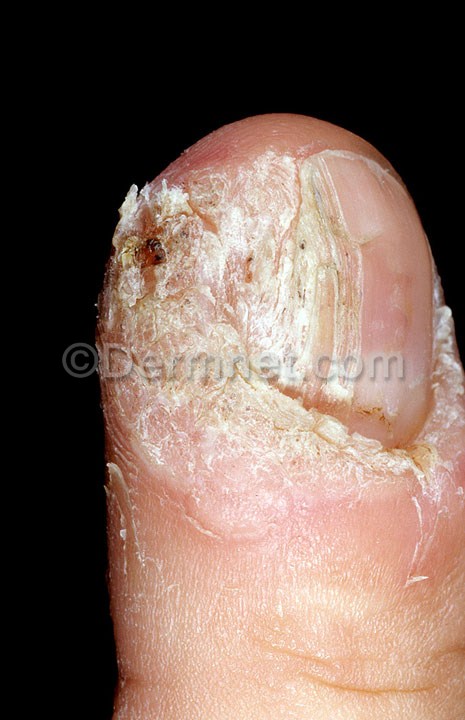
Disease: Nail Fungus and other Nail Disease